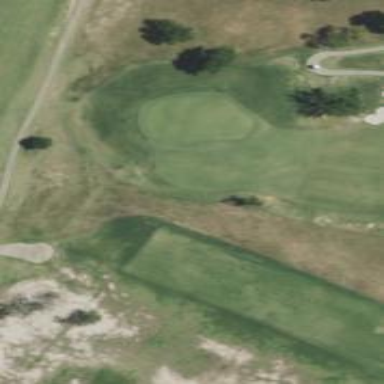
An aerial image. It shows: View of golf hole.